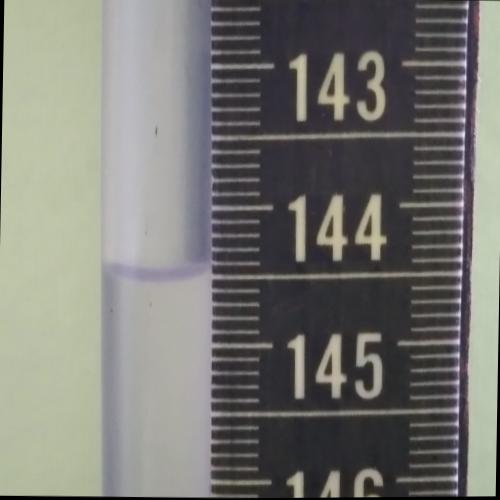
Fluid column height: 144.5 cm